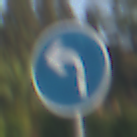
Verkehrszeichen: VorgeschriebeneFahrtrichtungLinks
Umgebung: Outdoor, Suburban
Tageszeit: SunriseSunset
Wetter: PartlyCloudy
Licht: Natural
Jahreszeit: NotSpecified
Kontrast: HighContrast